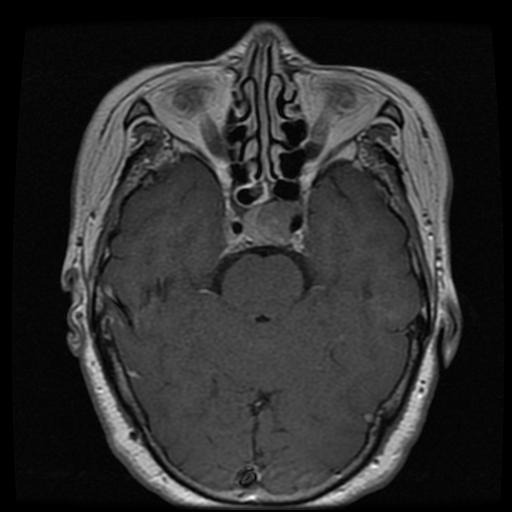
Label: pituitary